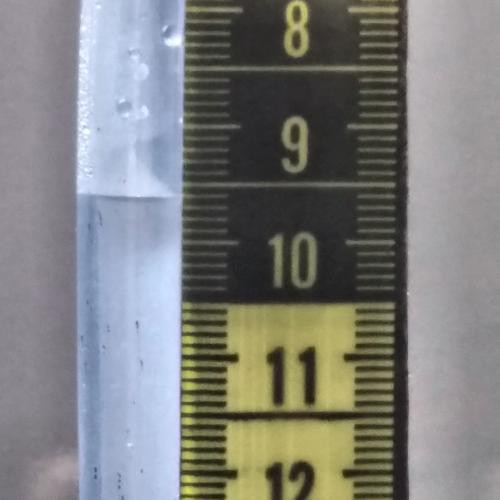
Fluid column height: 9.6 cm